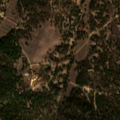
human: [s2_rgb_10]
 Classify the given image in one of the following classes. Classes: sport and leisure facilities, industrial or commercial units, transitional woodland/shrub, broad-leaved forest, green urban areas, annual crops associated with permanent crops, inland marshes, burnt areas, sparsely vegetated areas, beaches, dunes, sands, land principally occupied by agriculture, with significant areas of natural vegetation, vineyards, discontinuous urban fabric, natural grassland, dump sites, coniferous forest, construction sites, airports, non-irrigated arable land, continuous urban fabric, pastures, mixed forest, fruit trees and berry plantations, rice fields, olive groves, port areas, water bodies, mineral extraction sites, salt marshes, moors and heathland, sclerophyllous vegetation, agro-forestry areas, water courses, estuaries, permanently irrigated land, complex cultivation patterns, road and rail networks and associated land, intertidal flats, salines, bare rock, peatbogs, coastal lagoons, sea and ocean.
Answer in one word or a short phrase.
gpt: pastures, agro-forestry areas